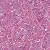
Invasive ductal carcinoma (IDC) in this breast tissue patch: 1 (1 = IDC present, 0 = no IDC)